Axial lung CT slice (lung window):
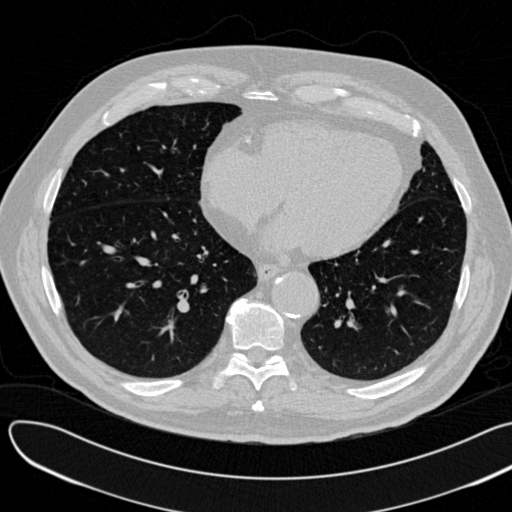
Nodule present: no